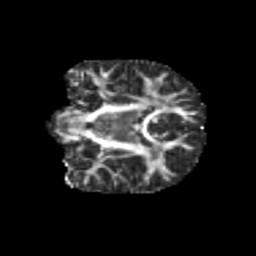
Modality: FA
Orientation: coronal
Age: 11
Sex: male
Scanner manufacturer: siemens
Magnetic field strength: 3 T
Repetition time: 3.8 s
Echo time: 0.07 s